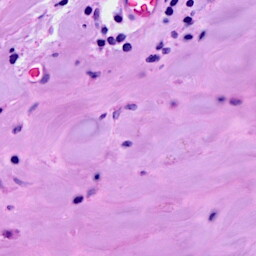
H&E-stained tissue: Breast